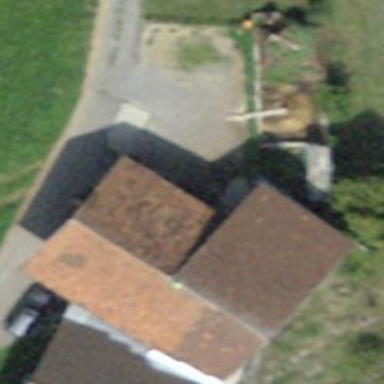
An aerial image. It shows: Barn.